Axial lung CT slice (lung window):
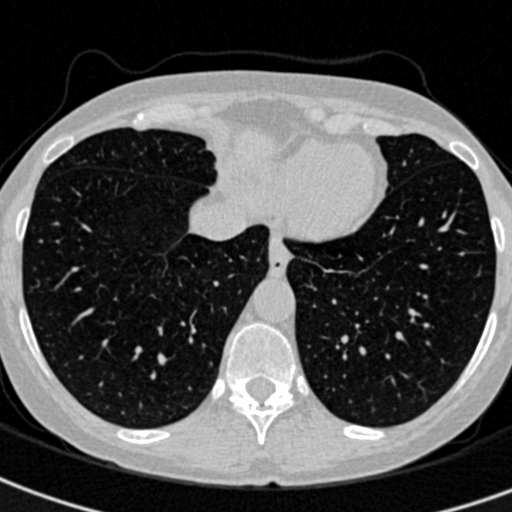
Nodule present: no